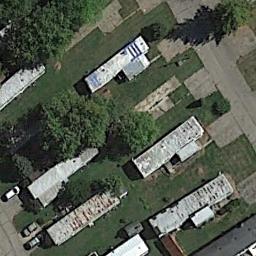
Label: residential